Question: I'm currently playing a little bit with the gtk library, and trying to create a simple window application using C, but I'm having some difficult time aligning labels in a table.
To be more specific, this is what I've written so far:
'''
#include<gtk/gtk.h>
static void dest(GtkWidget*, gpointer);
int main(int argc, char *argv[]) {
GtkWidget *window;
GtkWidget *table;
GtkWidget *label1, *folderChooser1;
GtkWidget *label2, *folderChooser2;
gtk_init(&argc,&argv);
/*************************************
* setting the first row in table
*************************************/
label1=gtk_label_new("Browse For a Folder To Backup: ");
//gtk_misc_set_alignment(GTK_MISC(label1), 0, .5); // neither this
//gtk_label_set_justify(GTK_LABEL(label1, GTK_JUSTIFY_LEFT); // nor this aligns the label to the left.
folderChooser1=gtk_file_chooser_button_new("Browse For Folder...", GTK_FILE_CHOOSER_ACTION_SELECT_FOLDER);
gtk_file_chooser_set_current_folder(GTK_FILE_CHOOSER (folderChooser1), g_get_home_dir());
/*************************************
* setting the second row
*************************************/
label2=gtk_label_new("Choose Backup Path: ");
//gtk_misc_set_alignment(GTK_MISC(label2), 0, .5); // neither this
//gtk_label_set_justify(GTK_LABEL(label2, GTK_JUSTIFY_LEFT); // nor this aligns the label to the left.
folderChooser2=gtk_file_chooser_button_new("Browse For Folder...", GTK_FILE_CHOOSER_ACTION_SELECT_FOLDER);
gtk_file_chooser_set_current_folder(GTK_FILE_CHOOSER (folderChooser2), g_get_home_dir());
/***************************************
* setting table
***************************************/
table=gtk_table_new(2,2,TRUE);
gtk_table_attach(GTK_TABLE(table), label1, 0, 1, 0, 1, GTK_SHRINK, GTK_SHRINK, 15, 0);
gtk_table_attach(GTK_TABLE(table), label2, 0, 1, 1, 2, GTK_SHRINK, GTK_SHRINK, 15, 0);
gtk_table_attach_defaults(GTK_TABLE(table), folderChooser1, 1, 2, 0, 1);
gtk_table_attach_defaults(GTK_TABLE(table), folderChooser2, 1, 2, 1, 2);
/********************************
* setting window
********************************/
window=gtk_window_new(GTK_WINDOW_TOPLEVEL);
gtk_window_set_title(GTK_WINDOW(window), "Backup");
gtk_window_set_resizable(GTK_WINDOW(window), FALSE);
gtk_container_set_border_width(GTK_CONTAINER(window), 10);
g_signal_connect(G_OBJECT(window), "destroy", G_CALLBACK(dest), NULL);
gtk_container_add(GTK_CONTAINER (window), table);
gtk_widget_show_all(window);
gtk_main();
return 0;
}
static void dest(GtkWidget *window, gpointer data) {
gtk_main_quit();
}
'''
The above code will produce this:

As you can see, the labels are centred, where I want it to be left-alinged.
None of the commented-out lines worked for me.
Is there even a way to align labels inside table cells'?
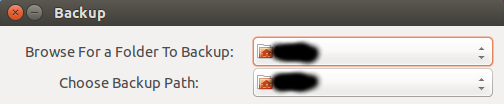
Answer: 'gtk_misc_set_alignment' works for me as long as I also use 'gtk_table_attach_defaults' to attach the labels:
Full code for reference:
'''
#include<gtk/gtk.h>
static void dest(GtkWidget*, gpointer);
int main(int argc, char *argv[]) {
GtkWidget *window;
GtkWidget *table;
GtkWidget *label1, *folderChooser1;
GtkWidget *label2, *folderChooser2;
gtk_init(&argc,&argv);
/*************************************
* setting the first row in table
*************************************/
label1=gtk_label_new("Browse For a Folder To Backup: ");
gtk_misc_set_alignment(GTK_MISC(label1), 0, .5); // neither this
//gtk_label_set_justify(GTK_LABEL(label1, GTK_JUSTIFY_LEFT); // nor this aligns the label to the left.
folderChooser1=gtk_file_chooser_button_new("Browse For Folder...", GTK_FILE_CHOOSER_ACTION_SELECT_FOLDER);
gtk_file_chooser_set_current_folder(GTK_FILE_CHOOSER (folderChooser1), g_get_home_dir());
/*************************************
* setting the second row
*************************************/
label2=gtk_label_new("Choose Backup Path: ");
gtk_misc_set_alignment(GTK_MISC(label2), 0, .5); // neither this
//gtk_label_set_justify(GTK_LABEL(label2, GTK_JUSTIFY_LEFT); // nor this aligns the label to the left.
folderChooser2=gtk_file_chooser_button_new("Browse For Folder...", GTK_FILE_CHOOSER_ACTION_SELECT_FOLDER);
gtk_file_chooser_set_current_folder(GTK_FILE_CHOOSER (folderChooser2), g_get_home_dir());
/***************************************
* setting table
***************************************/
table=gtk_table_new(2,2,TRUE);
//gtk_table_attach(GTK_TABLE(table), label1, 0, 1, 0, 1, GTK_SHRINK, GTK_SHRINK, 15, 0);
//gtk_table_attach(GTK_TABLE(table), label2, 0, 1, 1, 2, GTK_SHRINK, GTK_SHRINK, 15, 0);
gtk_table_attach_defaults(GTK_TABLE(table), label1, 0, 1, 0, 1);
gtk_table_attach_defaults(GTK_TABLE(table), label2, 0, 1, 1, 2);
gtk_table_attach_defaults(GTK_TABLE(table), folderChooser1, 1, 2, 0, 1);
gtk_table_attach_defaults(GTK_TABLE(table), folderChooser2, 1, 2, 1, 2);
/********************************
* setting window
********************************/
window=gtk_window_new(GTK_WINDOW_TOPLEVEL);
gtk_window_set_title(GTK_WINDOW(window), "Backup");
gtk_window_set_resizable(GTK_WINDOW(window), FALSE);
gtk_container_set_border_width(GTK_CONTAINER(window), 10);
g_signal_connect(G_OBJECT(window), "destroy", G_CALLBACK(dest), NULL);
gtk_container_add(GTK_CONTAINER (window), table);
gtk_widget_show_all(window);
gtk_main();
return 0;
}
static void dest(GtkWidget *window, gpointer data) {
gtk_main_quit();
}
'''
(tested with gtk 2.0 on Ubuntu 12.04)